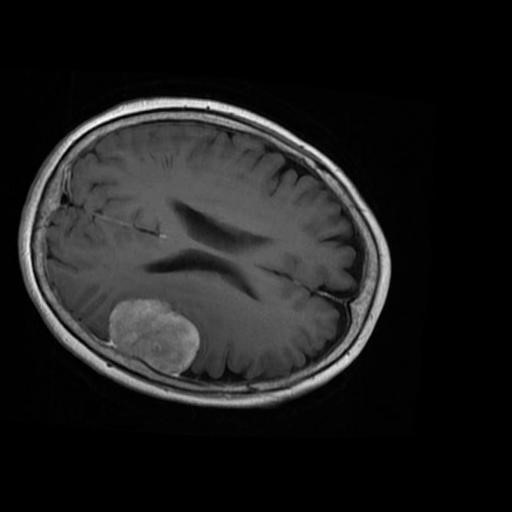
Label: brain_menin